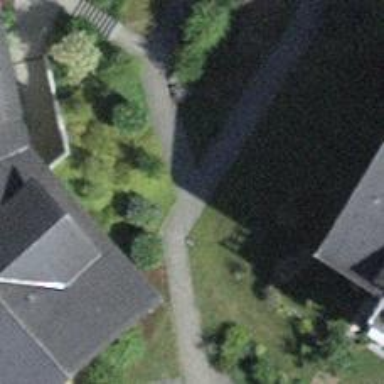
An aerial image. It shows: Footway.